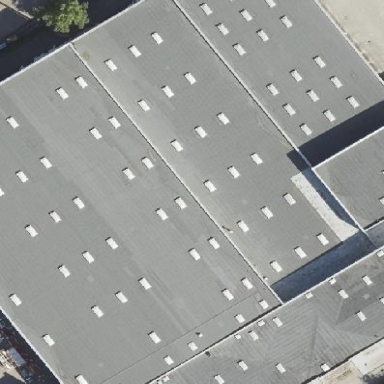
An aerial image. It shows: Building with flat roof.